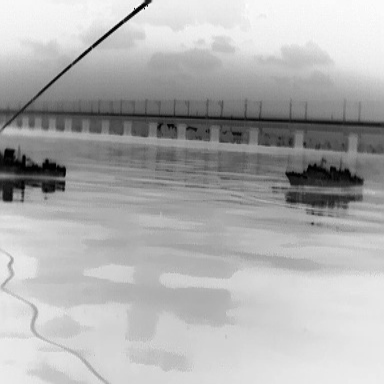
There are two warships in the infrared image.